Aerial crown-view tile of a tropical tree (Barro Colorado Island, Panama), acquired 20250818:
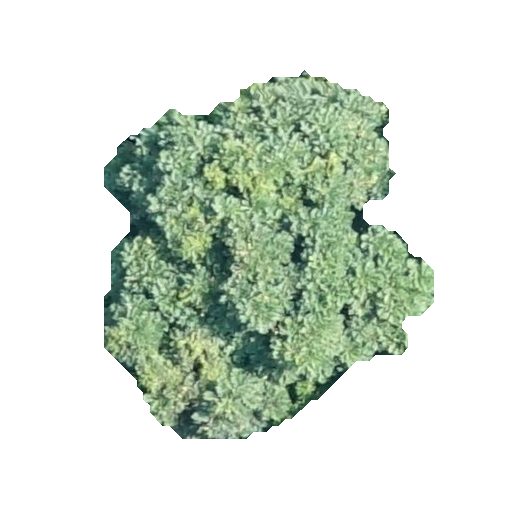
Species: Jacaranda copaia
GBIF accepted scientific name: Jacaranda copaia
Crown area: 123.567 m²